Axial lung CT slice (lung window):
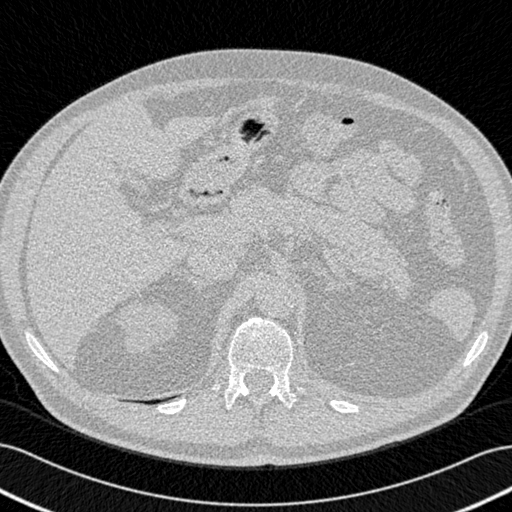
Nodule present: no